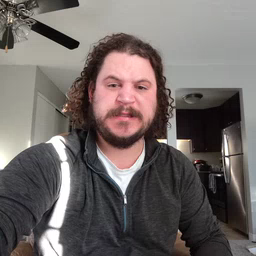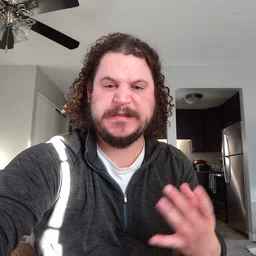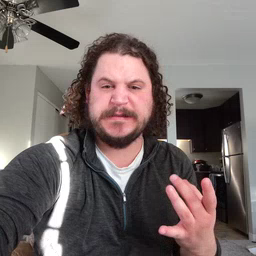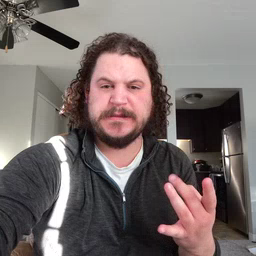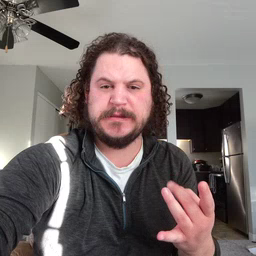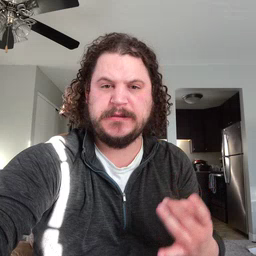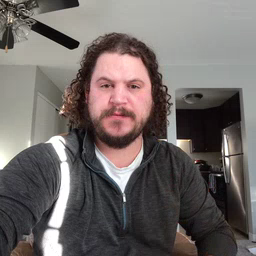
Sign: sticky